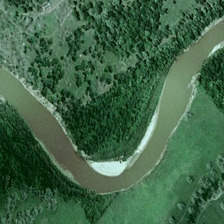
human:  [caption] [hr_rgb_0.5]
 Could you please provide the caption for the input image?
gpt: many green trees are in two sides of a curved river .

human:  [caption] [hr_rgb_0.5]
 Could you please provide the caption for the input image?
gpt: many green trees are in two sides of a curved river .

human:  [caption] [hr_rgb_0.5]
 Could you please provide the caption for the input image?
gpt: many green trees are in two sides of a curved river .

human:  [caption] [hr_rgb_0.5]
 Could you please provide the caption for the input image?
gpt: many green trees are in two sides of a curved river .

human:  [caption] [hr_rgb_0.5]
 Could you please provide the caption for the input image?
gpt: many green trees are in two sides of a curved river .